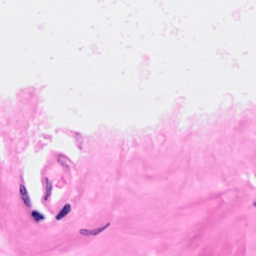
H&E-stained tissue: Breast